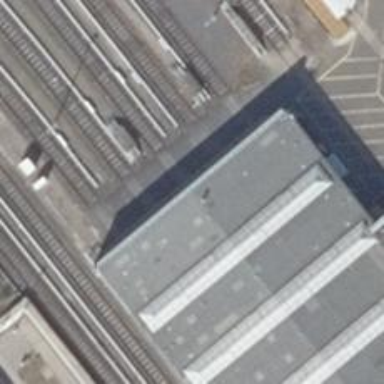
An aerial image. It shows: Signal on the railway track. It is positioned in the track.